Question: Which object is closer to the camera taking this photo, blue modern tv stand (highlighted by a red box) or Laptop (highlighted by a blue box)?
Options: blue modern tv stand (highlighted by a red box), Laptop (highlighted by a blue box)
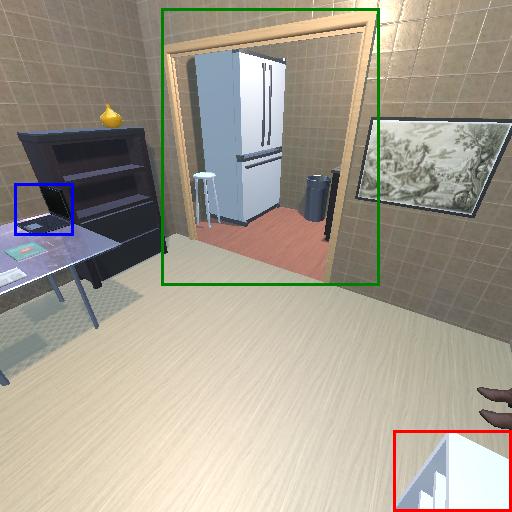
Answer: blue modern tv stand (highlighted by a red box)